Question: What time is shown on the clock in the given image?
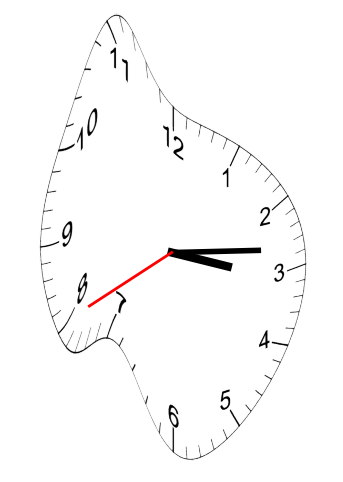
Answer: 03:13:40